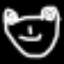
Label: frog